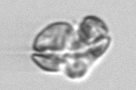
Label: Karenia